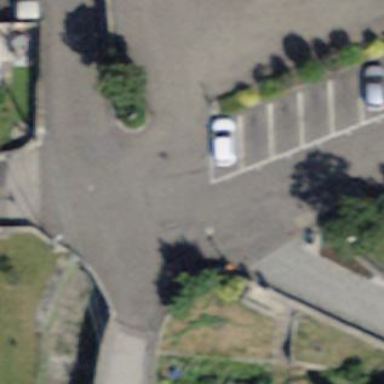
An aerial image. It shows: Parking lane with diagonal orientation on asphalt surface.